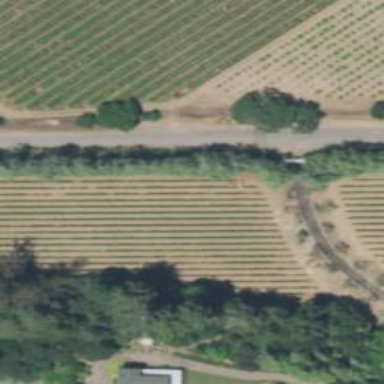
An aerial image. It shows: Vineyard growing grapes.